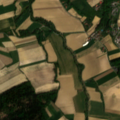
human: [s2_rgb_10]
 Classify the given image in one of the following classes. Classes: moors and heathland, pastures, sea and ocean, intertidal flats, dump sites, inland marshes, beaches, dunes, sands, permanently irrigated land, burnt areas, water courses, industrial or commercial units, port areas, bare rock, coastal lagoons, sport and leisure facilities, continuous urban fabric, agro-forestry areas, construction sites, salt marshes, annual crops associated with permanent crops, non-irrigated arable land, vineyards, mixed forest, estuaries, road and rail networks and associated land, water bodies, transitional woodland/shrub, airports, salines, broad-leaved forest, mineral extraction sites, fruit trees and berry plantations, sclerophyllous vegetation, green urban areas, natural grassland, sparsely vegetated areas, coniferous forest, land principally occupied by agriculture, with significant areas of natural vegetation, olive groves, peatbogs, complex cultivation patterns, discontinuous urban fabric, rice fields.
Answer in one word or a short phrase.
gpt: non-irrigated arable land, complex cultivation patterns, mixed forest